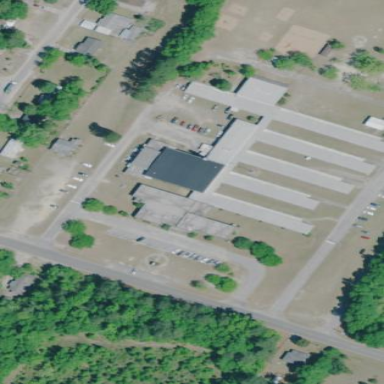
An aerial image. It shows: School building.